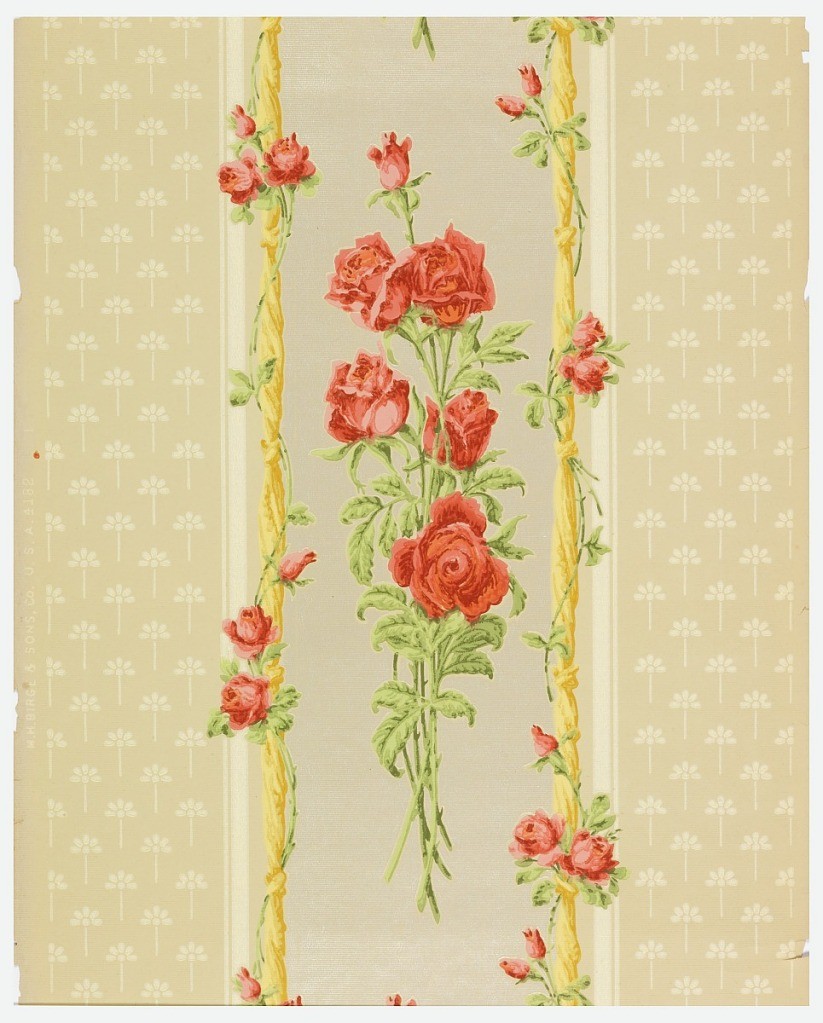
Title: Sidewall
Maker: M.H. Birge & Sons Co., 1834
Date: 1890–1920
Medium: Machine-printed
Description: Floral stripe on textured paper. Wide stripe of naturalistic red roses, green foliage, bordered by knotted ropes; this wide stripe is between stripes of geometricized flower pattern in white. All on beige ground.